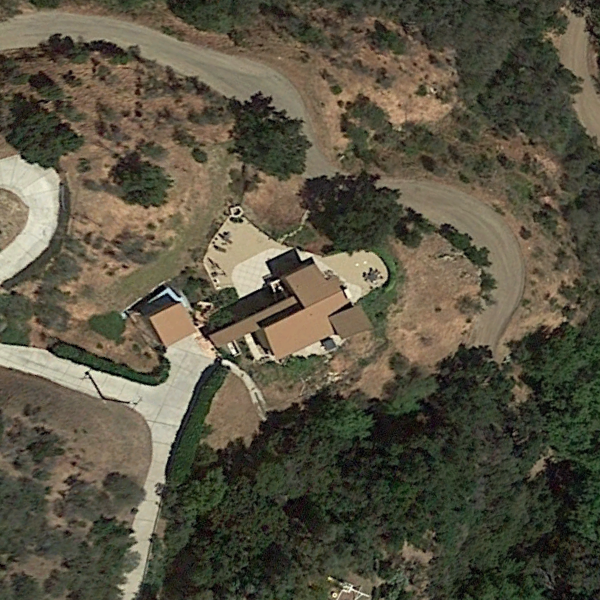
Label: SparseResidential